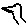
Label: bird